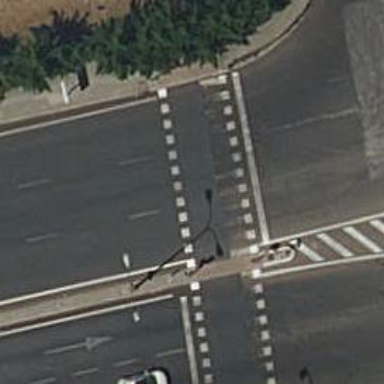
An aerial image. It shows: Road with traffic signals for signaling.